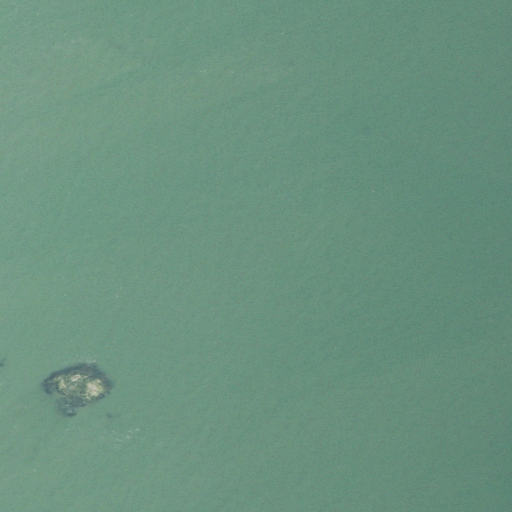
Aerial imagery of island in Connecticut named Outer White Top containing only open water